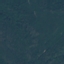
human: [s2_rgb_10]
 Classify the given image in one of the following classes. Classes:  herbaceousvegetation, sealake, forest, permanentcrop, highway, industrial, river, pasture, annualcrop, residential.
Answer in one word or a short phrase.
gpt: Forest